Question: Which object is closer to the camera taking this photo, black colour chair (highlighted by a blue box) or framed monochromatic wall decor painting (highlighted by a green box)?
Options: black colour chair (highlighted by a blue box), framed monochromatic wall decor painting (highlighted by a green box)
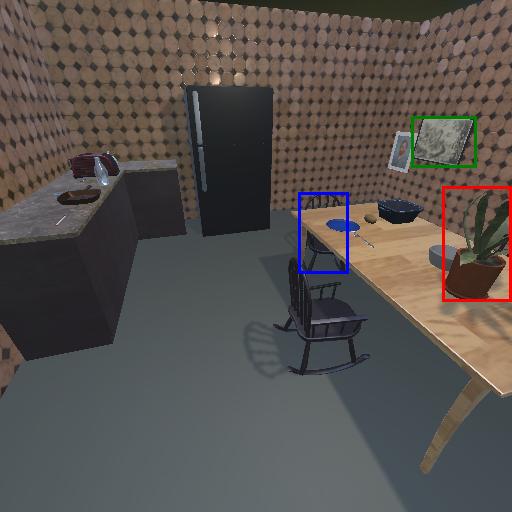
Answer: black colour chair (highlighted by a blue box)